Aerial crown-view tile of a tropical tree (Barro Colorado Island, Panama), acquired 20240611:
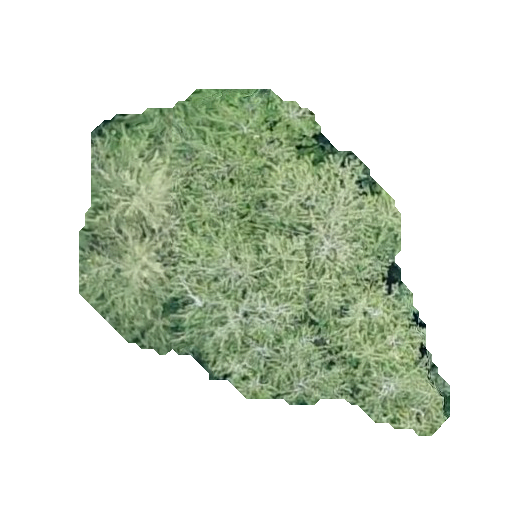
Species: Quararibea stenophylla
GBIF accepted scientific name: Quararibea stenophylla
Crown area: 133.159 m²